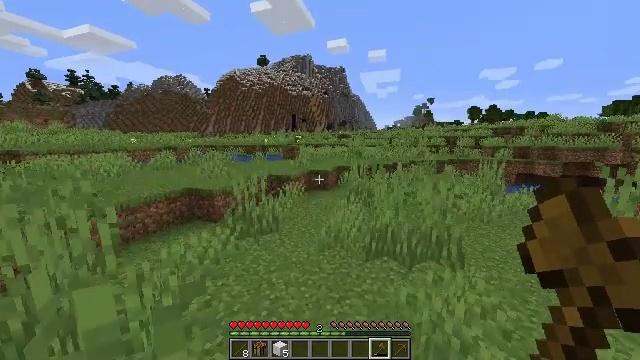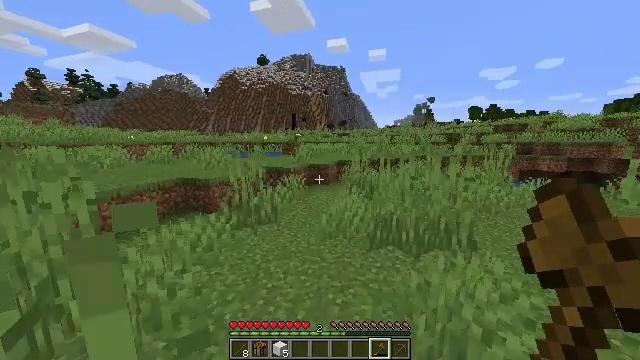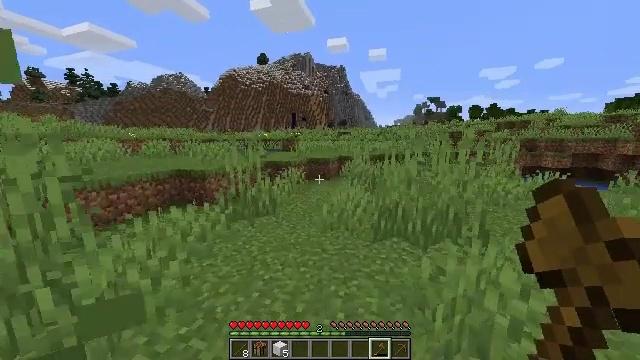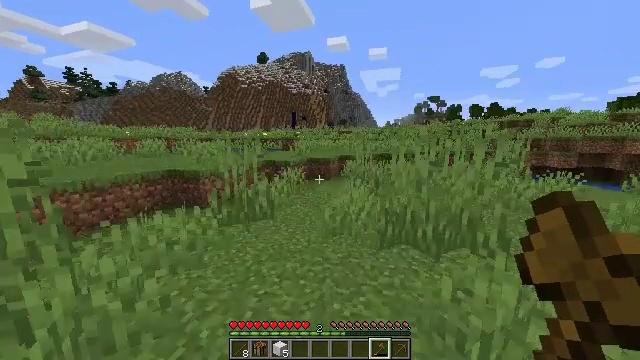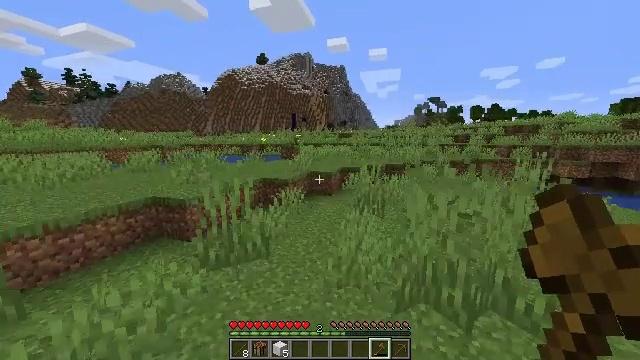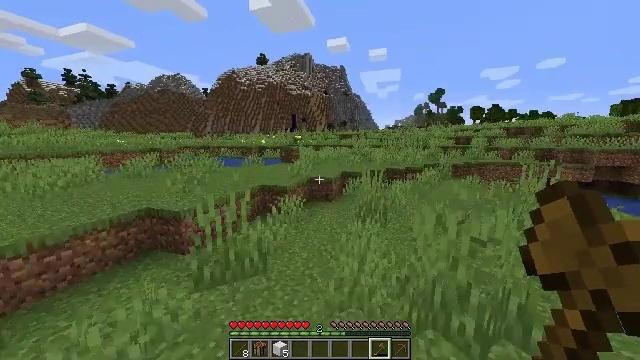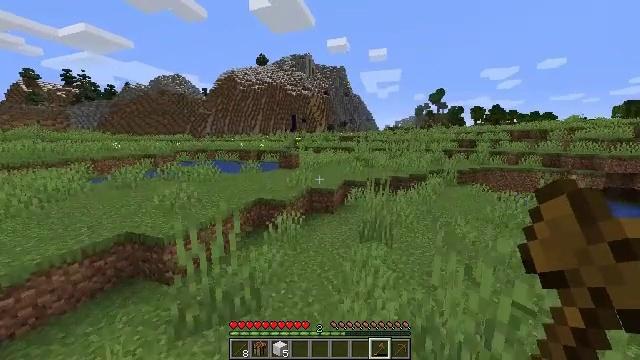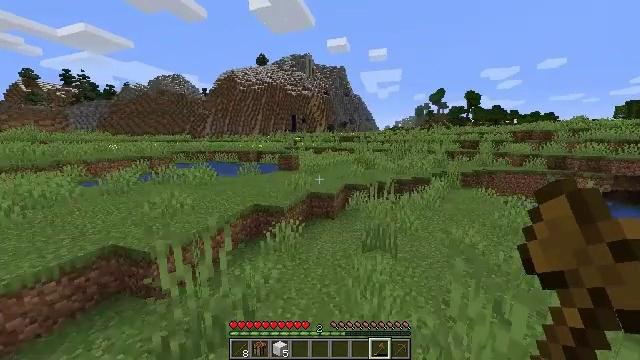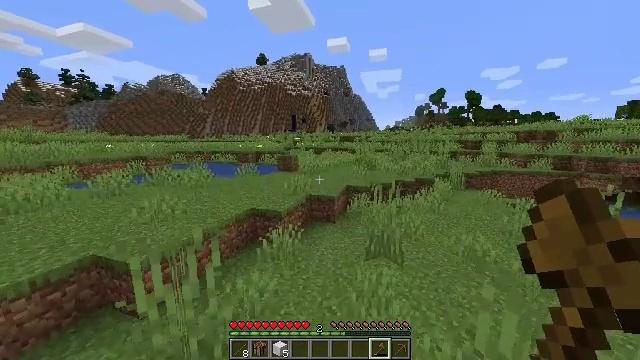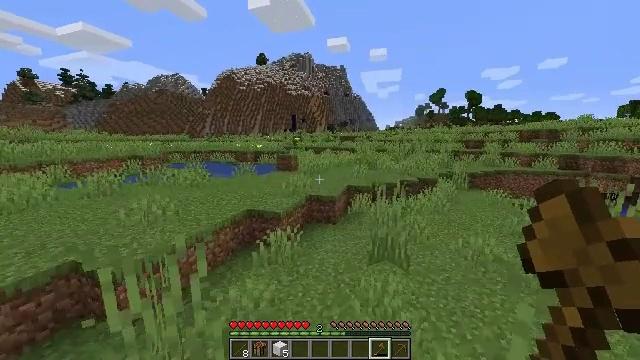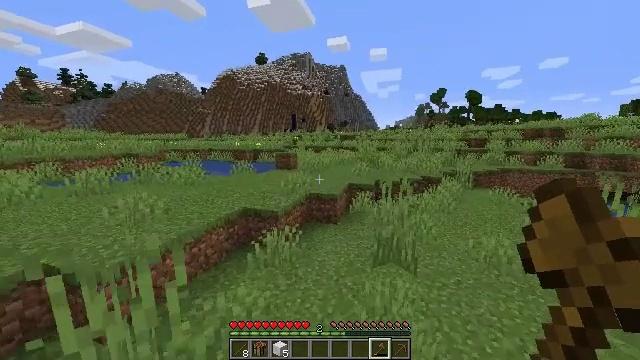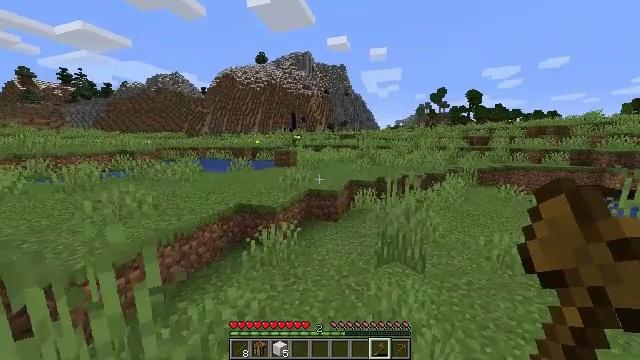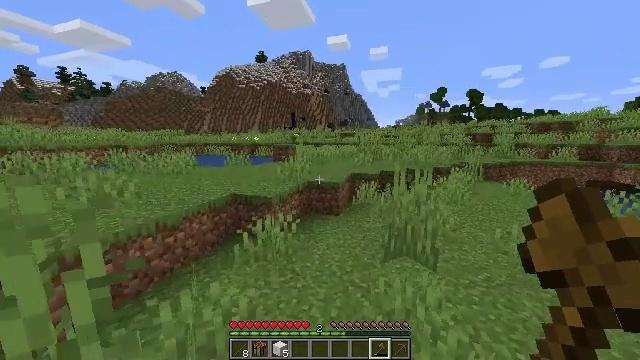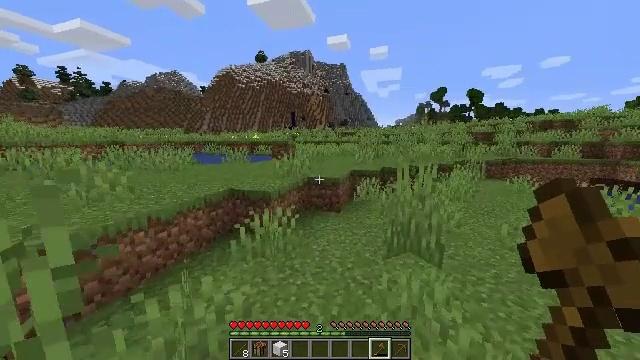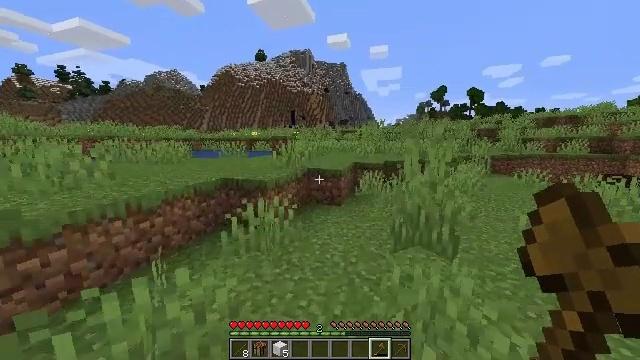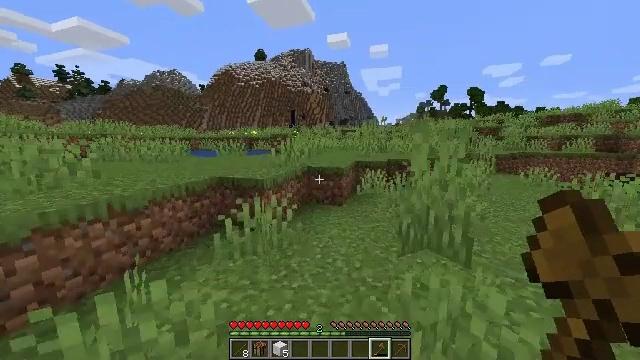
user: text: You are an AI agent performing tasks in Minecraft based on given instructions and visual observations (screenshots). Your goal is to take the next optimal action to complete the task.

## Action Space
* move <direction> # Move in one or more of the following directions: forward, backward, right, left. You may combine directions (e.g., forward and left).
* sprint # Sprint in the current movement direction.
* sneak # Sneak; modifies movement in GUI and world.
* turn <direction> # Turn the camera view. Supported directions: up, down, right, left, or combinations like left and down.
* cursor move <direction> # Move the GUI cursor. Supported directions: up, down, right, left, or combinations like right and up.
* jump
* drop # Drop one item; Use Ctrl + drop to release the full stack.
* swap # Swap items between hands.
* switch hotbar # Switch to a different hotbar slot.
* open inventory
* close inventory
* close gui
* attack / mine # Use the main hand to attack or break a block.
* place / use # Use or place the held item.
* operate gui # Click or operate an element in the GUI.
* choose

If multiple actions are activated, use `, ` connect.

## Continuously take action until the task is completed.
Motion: motion action
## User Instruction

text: Reclaim the chest into your inventory.
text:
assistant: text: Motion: move forward, jump
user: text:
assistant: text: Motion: move forward, jump
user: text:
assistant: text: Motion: move forward, jump
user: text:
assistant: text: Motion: move forward, jump
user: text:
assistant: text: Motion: move forward, jump
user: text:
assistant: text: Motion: move forward, jump
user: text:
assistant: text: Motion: move forward
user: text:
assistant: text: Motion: move forward
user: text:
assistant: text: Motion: move forward
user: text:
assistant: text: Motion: move forward
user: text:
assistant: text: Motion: move forward
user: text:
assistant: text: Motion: move forward
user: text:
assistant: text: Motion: move forward
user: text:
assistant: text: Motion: move forward
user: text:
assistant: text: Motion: move forward
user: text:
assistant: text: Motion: move forward
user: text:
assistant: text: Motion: move forward
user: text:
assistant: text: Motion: move forward
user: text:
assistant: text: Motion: move forward
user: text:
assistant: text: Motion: move forward
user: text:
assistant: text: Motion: move forward
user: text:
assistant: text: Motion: move forward
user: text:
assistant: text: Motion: move forward
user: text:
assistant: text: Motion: move forward
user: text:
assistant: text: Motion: move forward, jump
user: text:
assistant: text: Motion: move forward, jump
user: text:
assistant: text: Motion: move forward, jump
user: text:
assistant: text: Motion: move forward, jump
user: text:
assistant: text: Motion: move forward, jump
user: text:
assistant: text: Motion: move forward